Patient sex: M
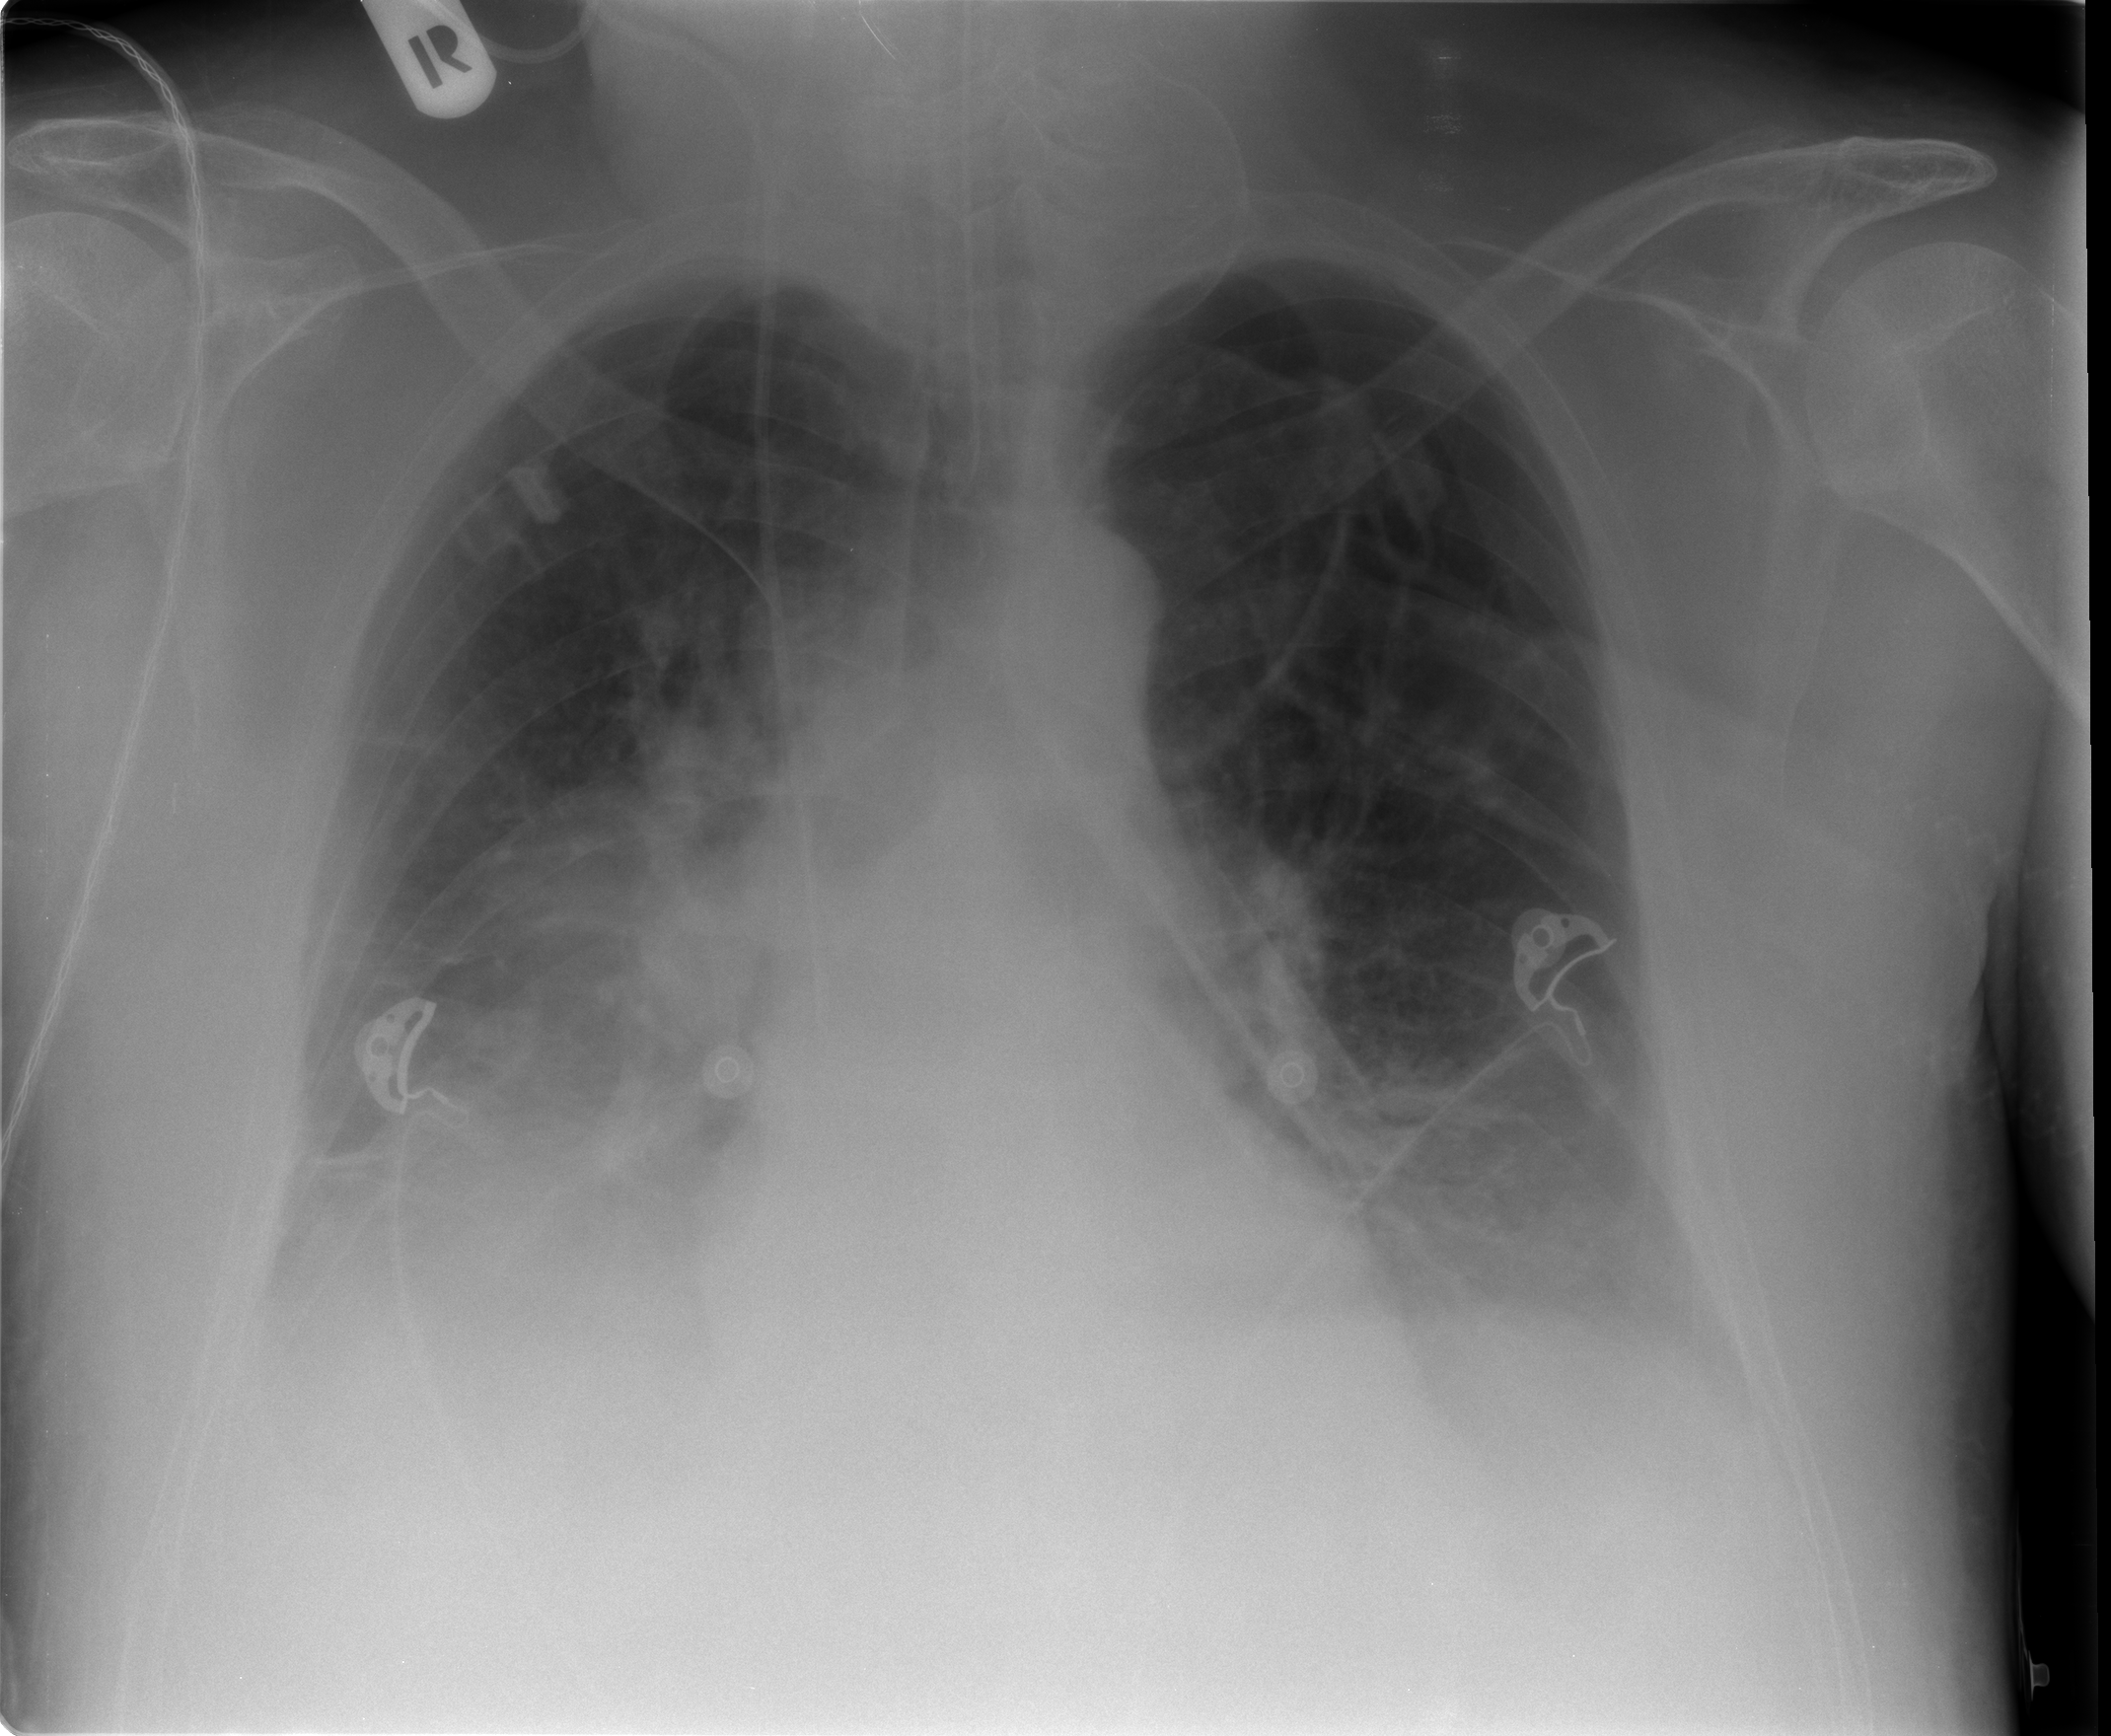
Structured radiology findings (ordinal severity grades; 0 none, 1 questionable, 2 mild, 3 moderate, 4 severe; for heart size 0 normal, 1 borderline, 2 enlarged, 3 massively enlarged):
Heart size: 0
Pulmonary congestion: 0
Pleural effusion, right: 2
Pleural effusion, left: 1
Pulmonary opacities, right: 2
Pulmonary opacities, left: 1
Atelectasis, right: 2
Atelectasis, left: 2